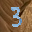
Label: 3